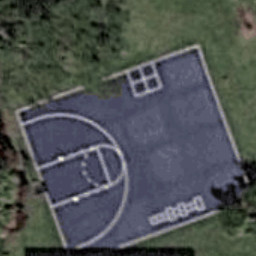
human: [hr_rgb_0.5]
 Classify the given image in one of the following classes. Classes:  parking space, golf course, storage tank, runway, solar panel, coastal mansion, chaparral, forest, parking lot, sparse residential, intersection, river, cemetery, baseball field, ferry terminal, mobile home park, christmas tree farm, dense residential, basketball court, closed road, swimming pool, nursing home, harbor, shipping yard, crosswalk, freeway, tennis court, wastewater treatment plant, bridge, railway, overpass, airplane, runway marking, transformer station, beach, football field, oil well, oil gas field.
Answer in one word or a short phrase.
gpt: basketball court